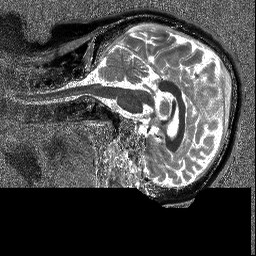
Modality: T1map
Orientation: sagittal
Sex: female